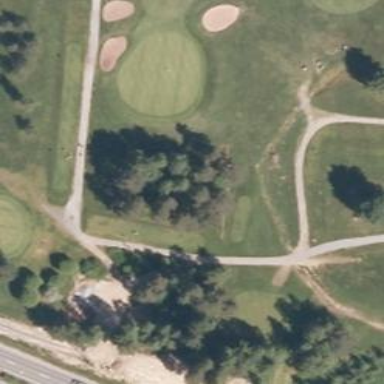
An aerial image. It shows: Golf tee.